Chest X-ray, PA view. Patient: 13 years old, sex F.
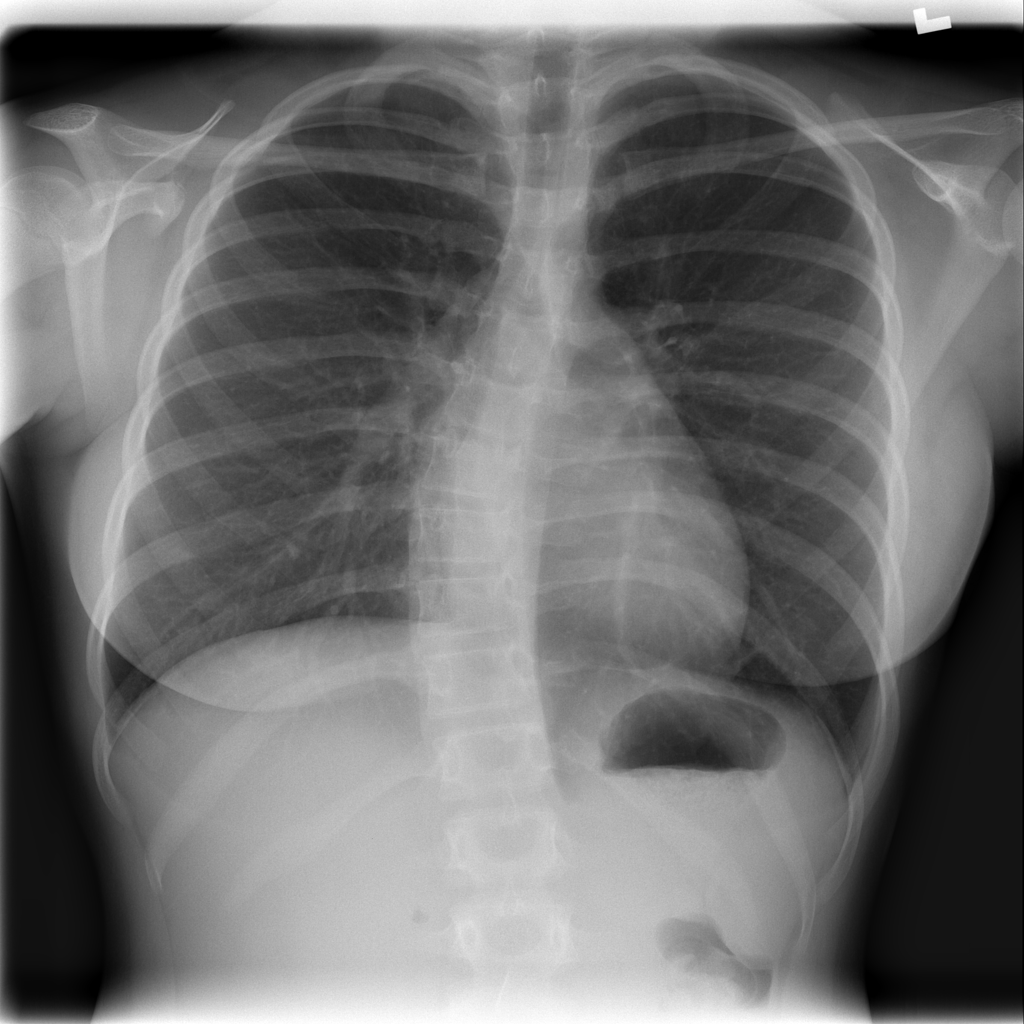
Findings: No Finding